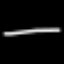
Label: line